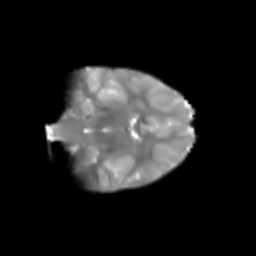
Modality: T2w
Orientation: coronal
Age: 7
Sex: female
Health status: healthy